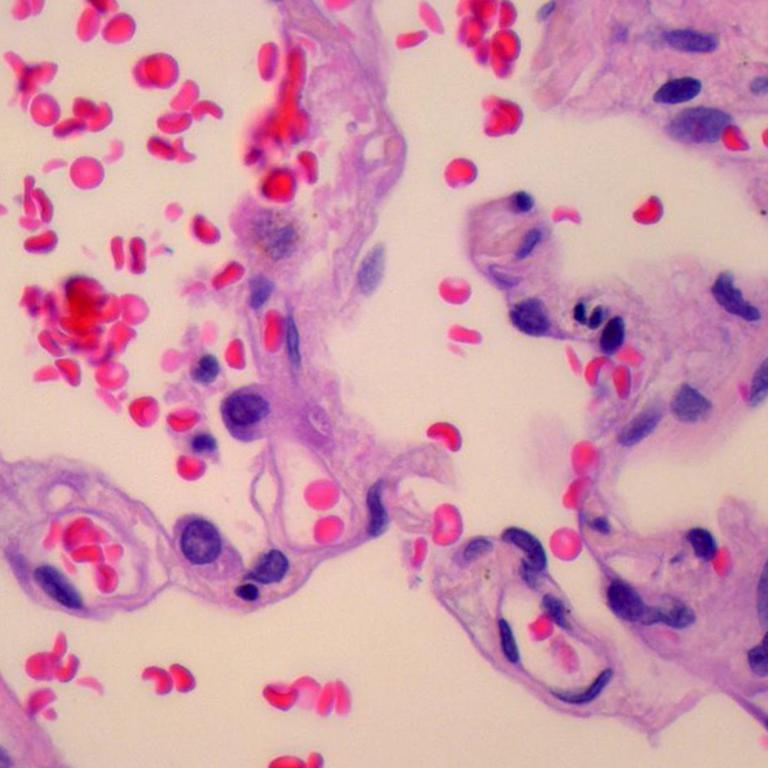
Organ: lung
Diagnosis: benign